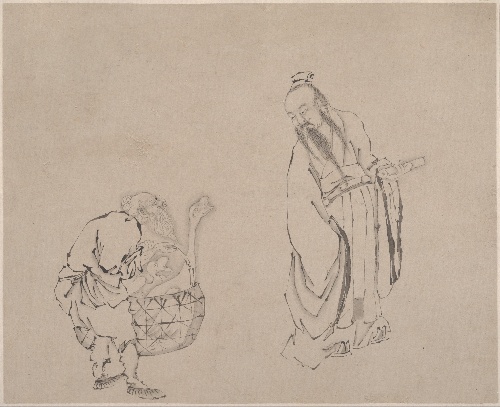
Artist: Unidentified artist
Date: 20th century
Object type: Album leaf
Classification: Paintings
Medium: Leaf from an album; ink on paper
Culture: China
Period: Qing dynasty (1644–1911)
Dimensions: H. 9 11/16 in. (24.6 cm); W. 12 in. (30.5 cm)
Department: Asian Art
Credit line: Gift of Fritzi and Murray Sanders, 1984
Accession year: 1984
Repository: Metropolitan Museum of Art, New York, NY
Tags: Geese|Men